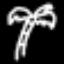
Label: palm tree